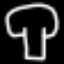
Label: mushroom